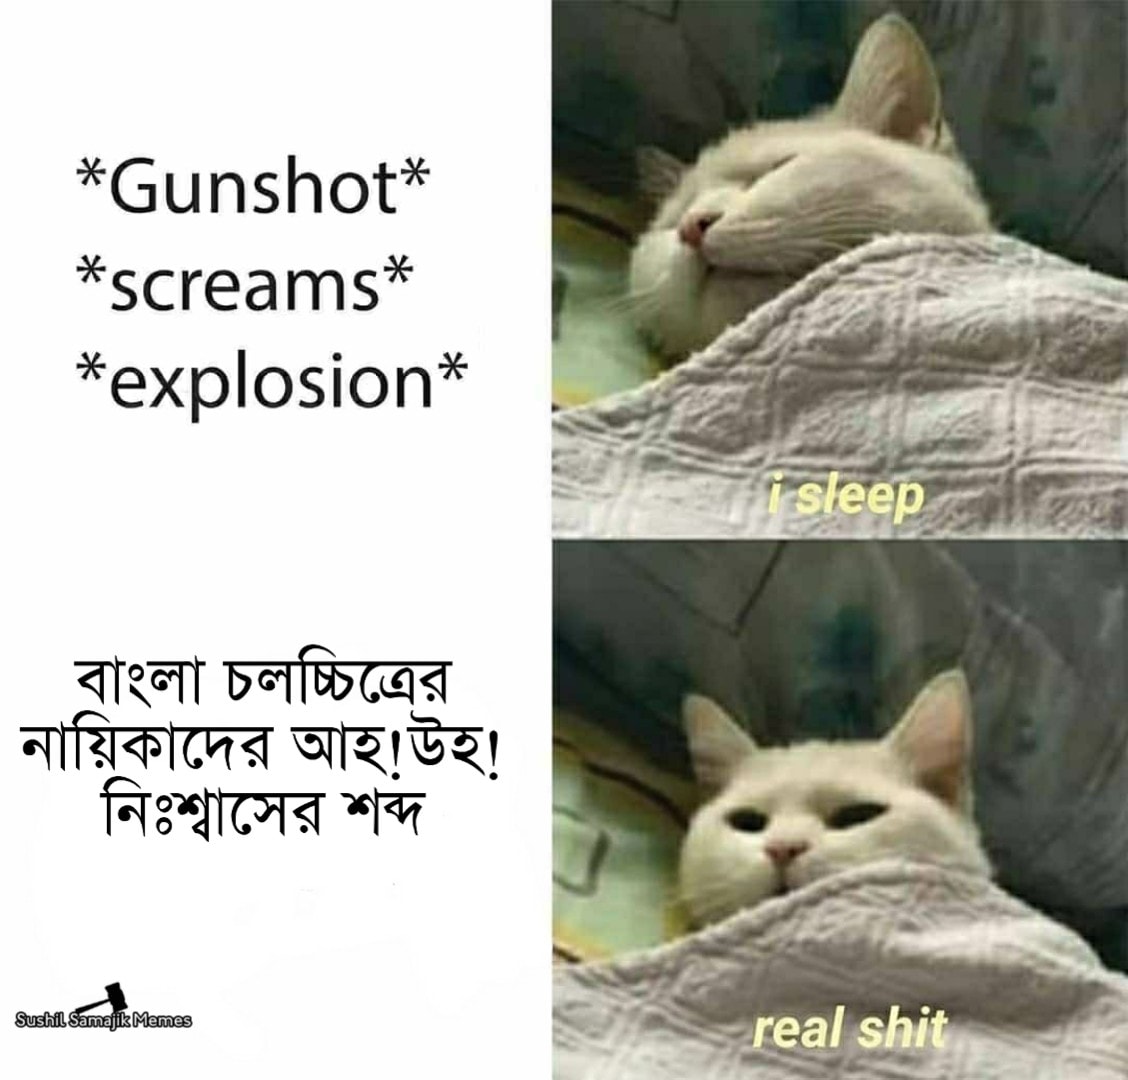
Caption: Integration  মিলিয়ে যখন মনে পড়ে        Integral constant  দেওয়া হয়নি :
Label: non-hate